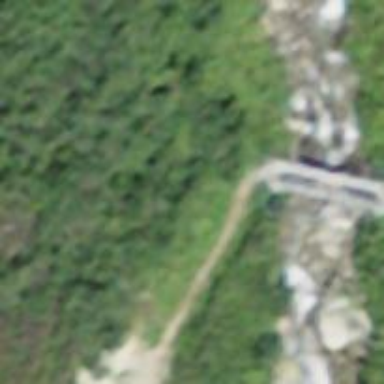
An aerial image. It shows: Ground path leading to bridge.